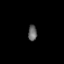
Tissue: prostate
Cell type: T cells
Senescence score: 0.6999
Nuclear area (px): 137
Mean DAPI intensity: 100.599